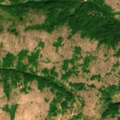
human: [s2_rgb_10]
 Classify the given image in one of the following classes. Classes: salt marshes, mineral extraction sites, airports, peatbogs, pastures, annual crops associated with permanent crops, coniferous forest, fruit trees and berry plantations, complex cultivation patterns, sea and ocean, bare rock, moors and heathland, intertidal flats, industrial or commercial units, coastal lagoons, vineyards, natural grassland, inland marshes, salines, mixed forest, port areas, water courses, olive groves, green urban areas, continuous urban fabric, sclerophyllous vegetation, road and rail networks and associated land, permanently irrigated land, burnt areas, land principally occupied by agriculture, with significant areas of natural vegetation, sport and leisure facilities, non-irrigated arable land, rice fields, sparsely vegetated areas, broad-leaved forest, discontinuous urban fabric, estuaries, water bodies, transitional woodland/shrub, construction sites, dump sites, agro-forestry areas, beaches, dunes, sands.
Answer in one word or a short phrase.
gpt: land principally occupied by agriculture, with significant areas of natural vegetation, broad-leaved forest, natural grassland, transitional woodland/shrub